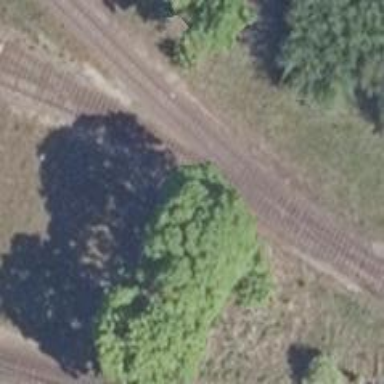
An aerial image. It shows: Railway switch.